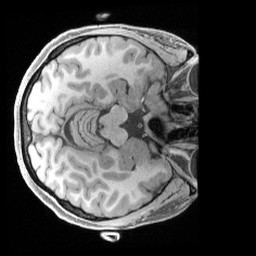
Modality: T1w
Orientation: axial
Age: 26
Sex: female
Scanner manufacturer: siemens
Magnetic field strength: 3 T
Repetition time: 2.4 s
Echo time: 0.00241 s